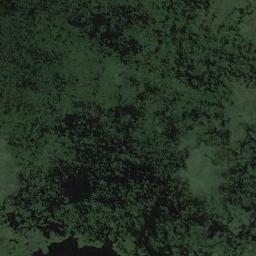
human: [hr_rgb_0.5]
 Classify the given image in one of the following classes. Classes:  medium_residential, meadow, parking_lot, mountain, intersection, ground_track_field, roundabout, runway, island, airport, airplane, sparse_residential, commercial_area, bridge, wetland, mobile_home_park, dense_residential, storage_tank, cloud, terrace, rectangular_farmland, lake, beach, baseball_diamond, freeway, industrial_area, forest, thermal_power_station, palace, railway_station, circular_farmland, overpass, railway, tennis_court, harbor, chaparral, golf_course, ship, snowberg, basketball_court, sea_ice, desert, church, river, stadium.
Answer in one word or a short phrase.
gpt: wetland